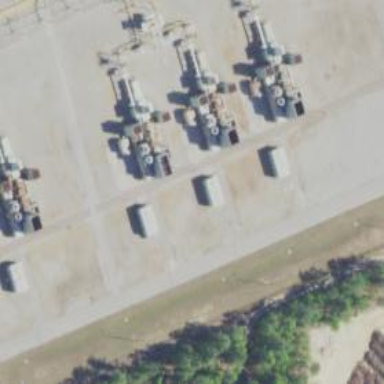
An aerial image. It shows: Gas-powered generator.